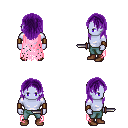
a pixel art fantasy rpg character, male body template, dark elf, purple skin, pink tattered cape, teal pants, purple long hairstyle, leather bracers, brown shoes, dagger, four views (front, back, left, right), 2x2 character sprite sheet, small pixel art, hard edges, no anti-aliasing